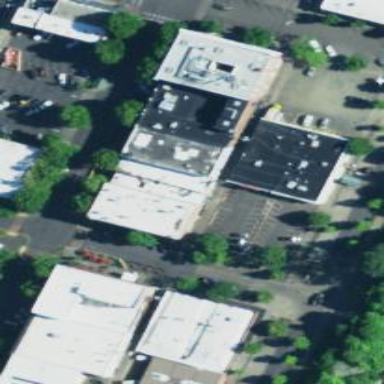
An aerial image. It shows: Retail area.